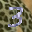
Label: 3